Field crop: maize
Growth stage: 2
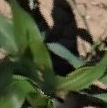
Species: maize